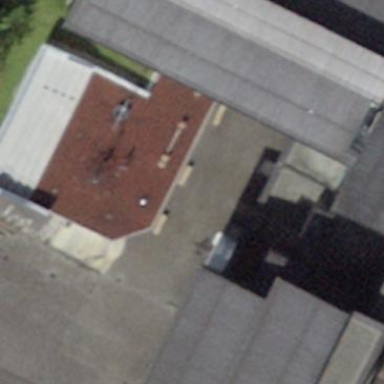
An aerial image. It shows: School building.